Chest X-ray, AP view. Patient: 59 years old, sex M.
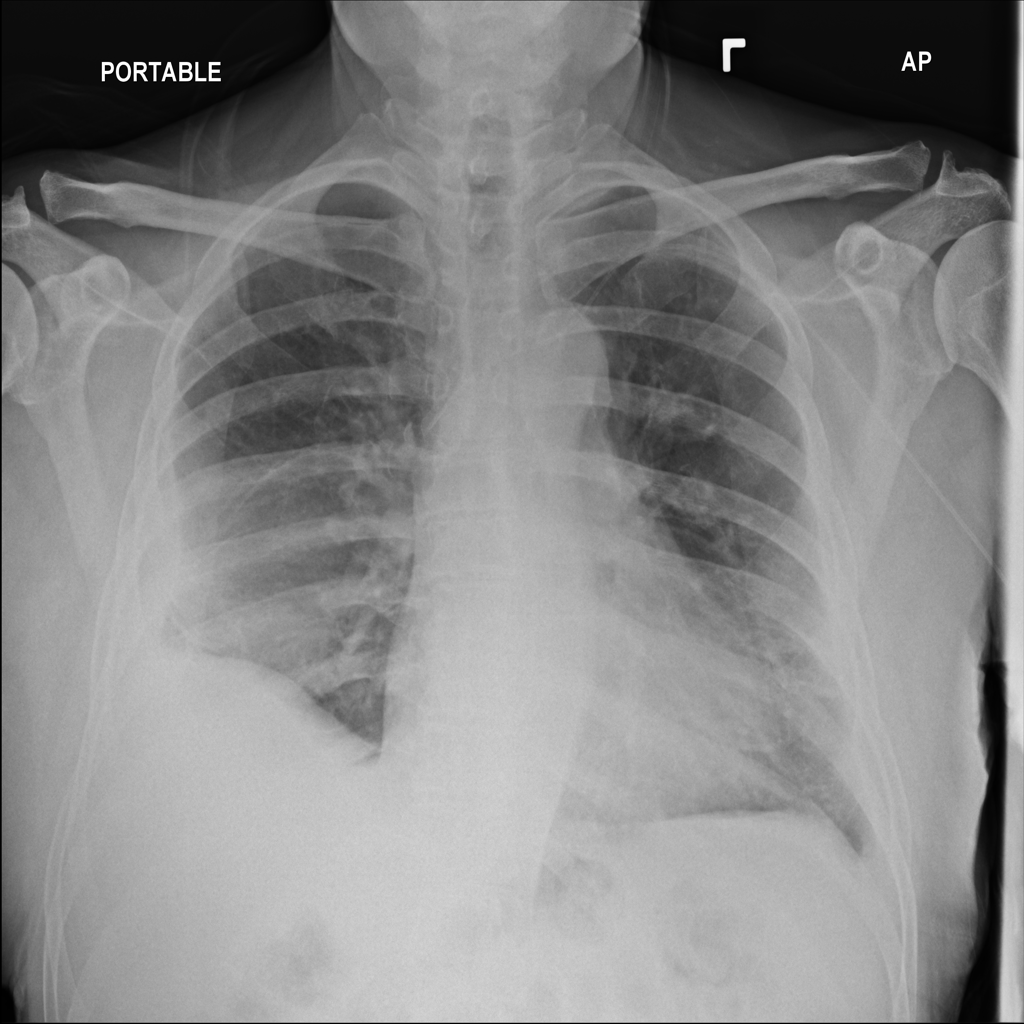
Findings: Effusion, Pleural_Thickening